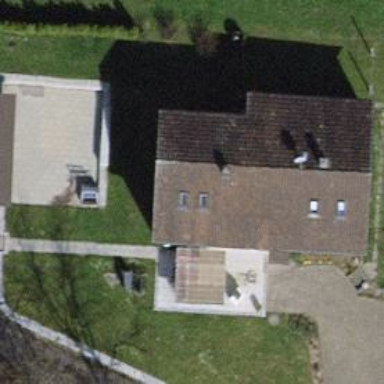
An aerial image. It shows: Detached building with gabled roof.